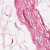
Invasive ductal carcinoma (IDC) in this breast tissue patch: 0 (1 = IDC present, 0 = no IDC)